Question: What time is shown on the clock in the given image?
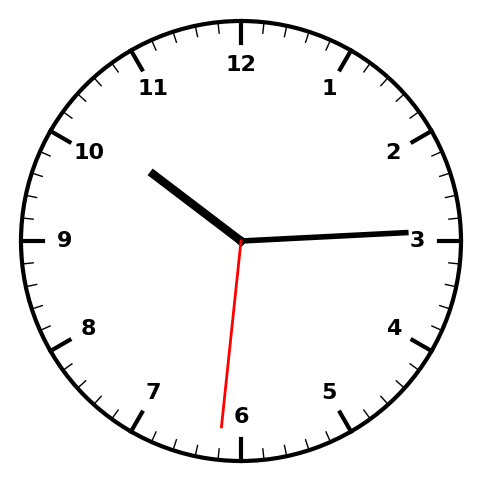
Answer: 10:14:31